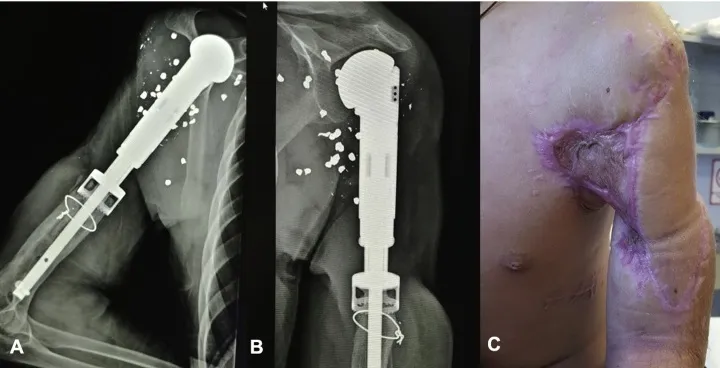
A) X ray taken after total shoulder prosthetic replacement 3 years after the initial procedure. B & C) Pictures taken during patients follow up showing functional and aesthetically acceptable results in his left upper extremity at follow up.
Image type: radiology (x_ray)